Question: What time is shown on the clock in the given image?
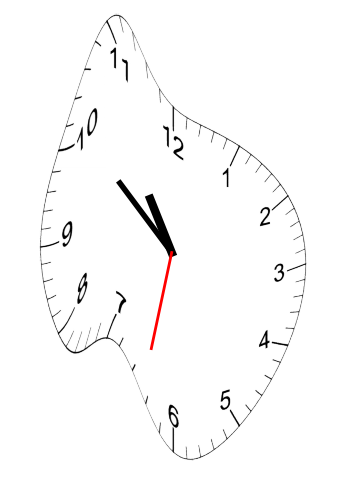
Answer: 10:51:32